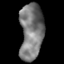
Tissue: skin
Cell type: Epithelial cells
Senescence score: 0.2551
Nuclear area (px): 1279
Mean DAPI intensity: 123.046